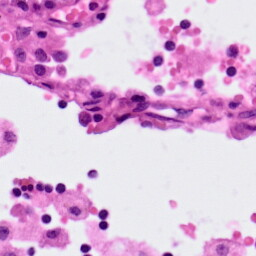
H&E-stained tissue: Lung